Question: I am trying to figure out a way to display only the top three bars of a data set. In order to make things simple, I'm using the diamond data set to illustrate what I'd like to do. First, I ordered it by largest to smallest.
'''
library(data.table)
diamonds <- data.table(diamonds)
diamonds1 <- within(diamonds, cut <- factor(cut, levels=names(sort(table(cut), decreasing=TRUE))))
'''
Then, I plotted.
'''
ggplot(diamonds1, aes(cut, fill=cut)) + geom_bar(position="dodge") + guides(fill=FALSE) + ylab("Count") + xlab("Cut")
'''
And I got this:

But instead of seeing all of the bars, I just want to see the top three. Additionally, I want this to be repeatable, so if the data set changes and there is a different top three, I can use the same code to create the correct top three. Is there any way to do this?
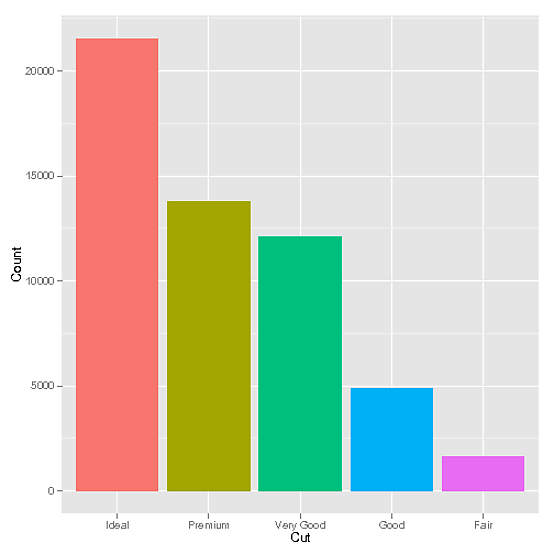
Answer: Sure, you can define 'xlim()'. Add:
'''
+ xlim('Ideal', 'Premium', 'Very Good')
'''
after @Arun comments below: A more direct approach would be to subset the data before you feed it to 'ggplot()'. You can use 'data.table''s features to make this very fast
'''
setkey(diamonds, cut) ## needed for fast subsetting and grouping
tt <- diamonds[, list(count=.N), by=cut] ## same as table(diamonds$cut) but faster
cut.values <- tt[order(count), cut][1:3] ## select top 3 cut values by count
ggplot(diamonds[J(cut.values)], ... ## run the same plot commands on subset of data
'''